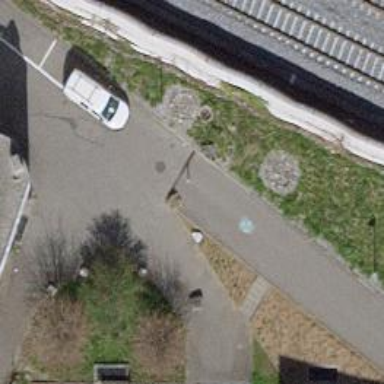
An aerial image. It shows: Bollard barrier.